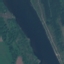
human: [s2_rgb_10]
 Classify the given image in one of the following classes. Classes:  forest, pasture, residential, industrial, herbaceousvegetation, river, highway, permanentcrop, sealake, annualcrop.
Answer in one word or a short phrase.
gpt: River